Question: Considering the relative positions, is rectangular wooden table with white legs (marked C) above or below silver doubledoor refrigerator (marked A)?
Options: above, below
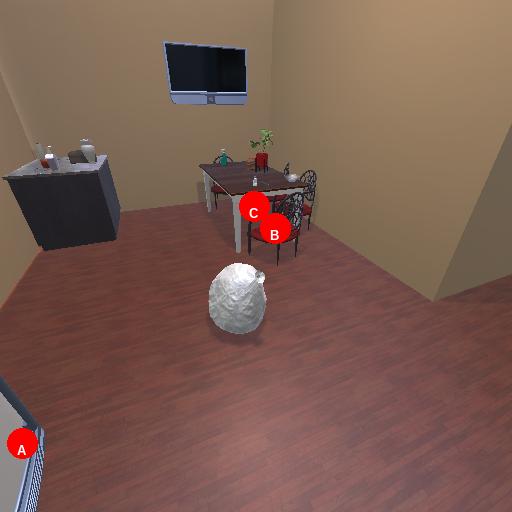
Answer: above